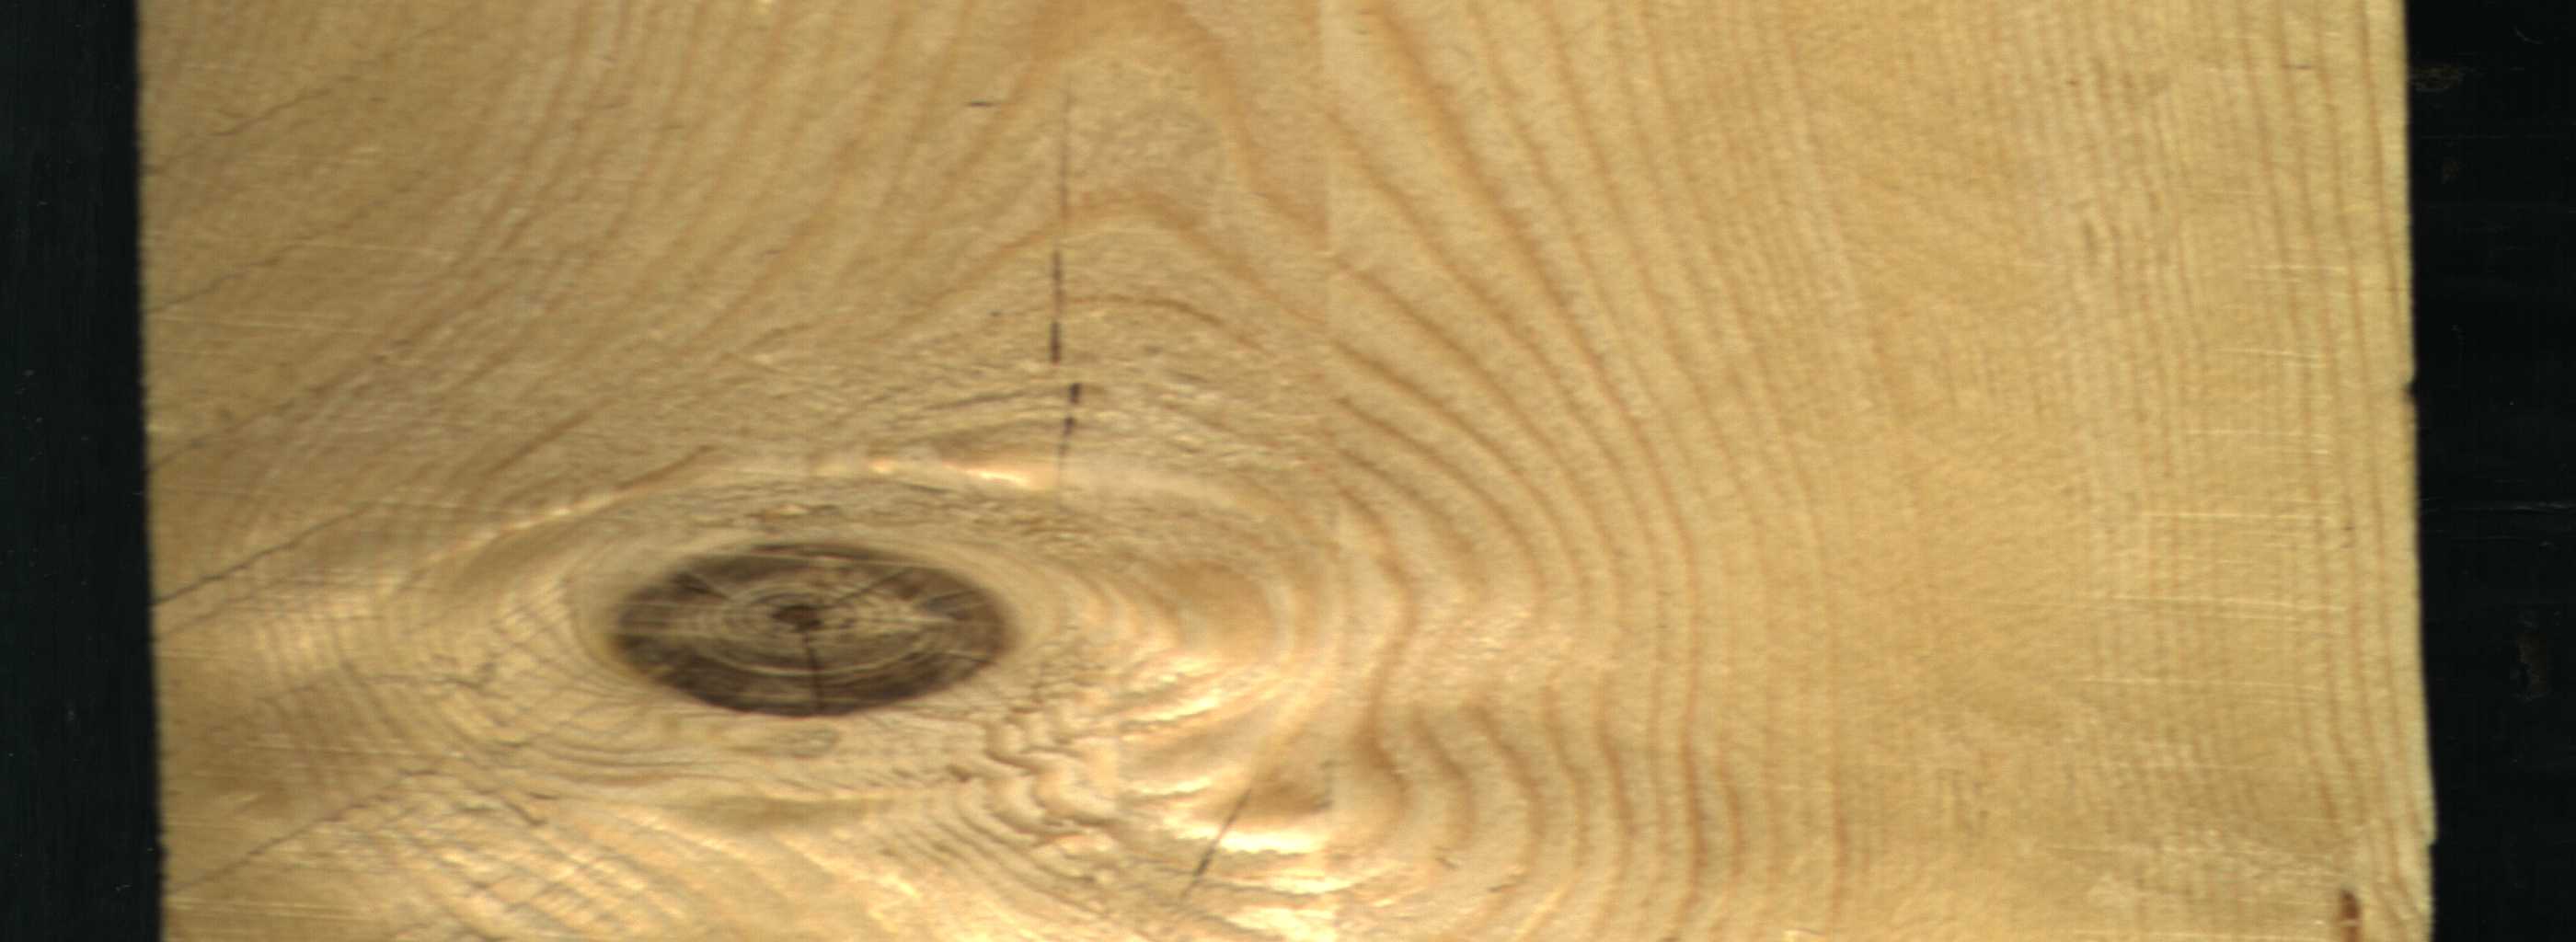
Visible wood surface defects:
resin
Live_Knot